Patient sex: M
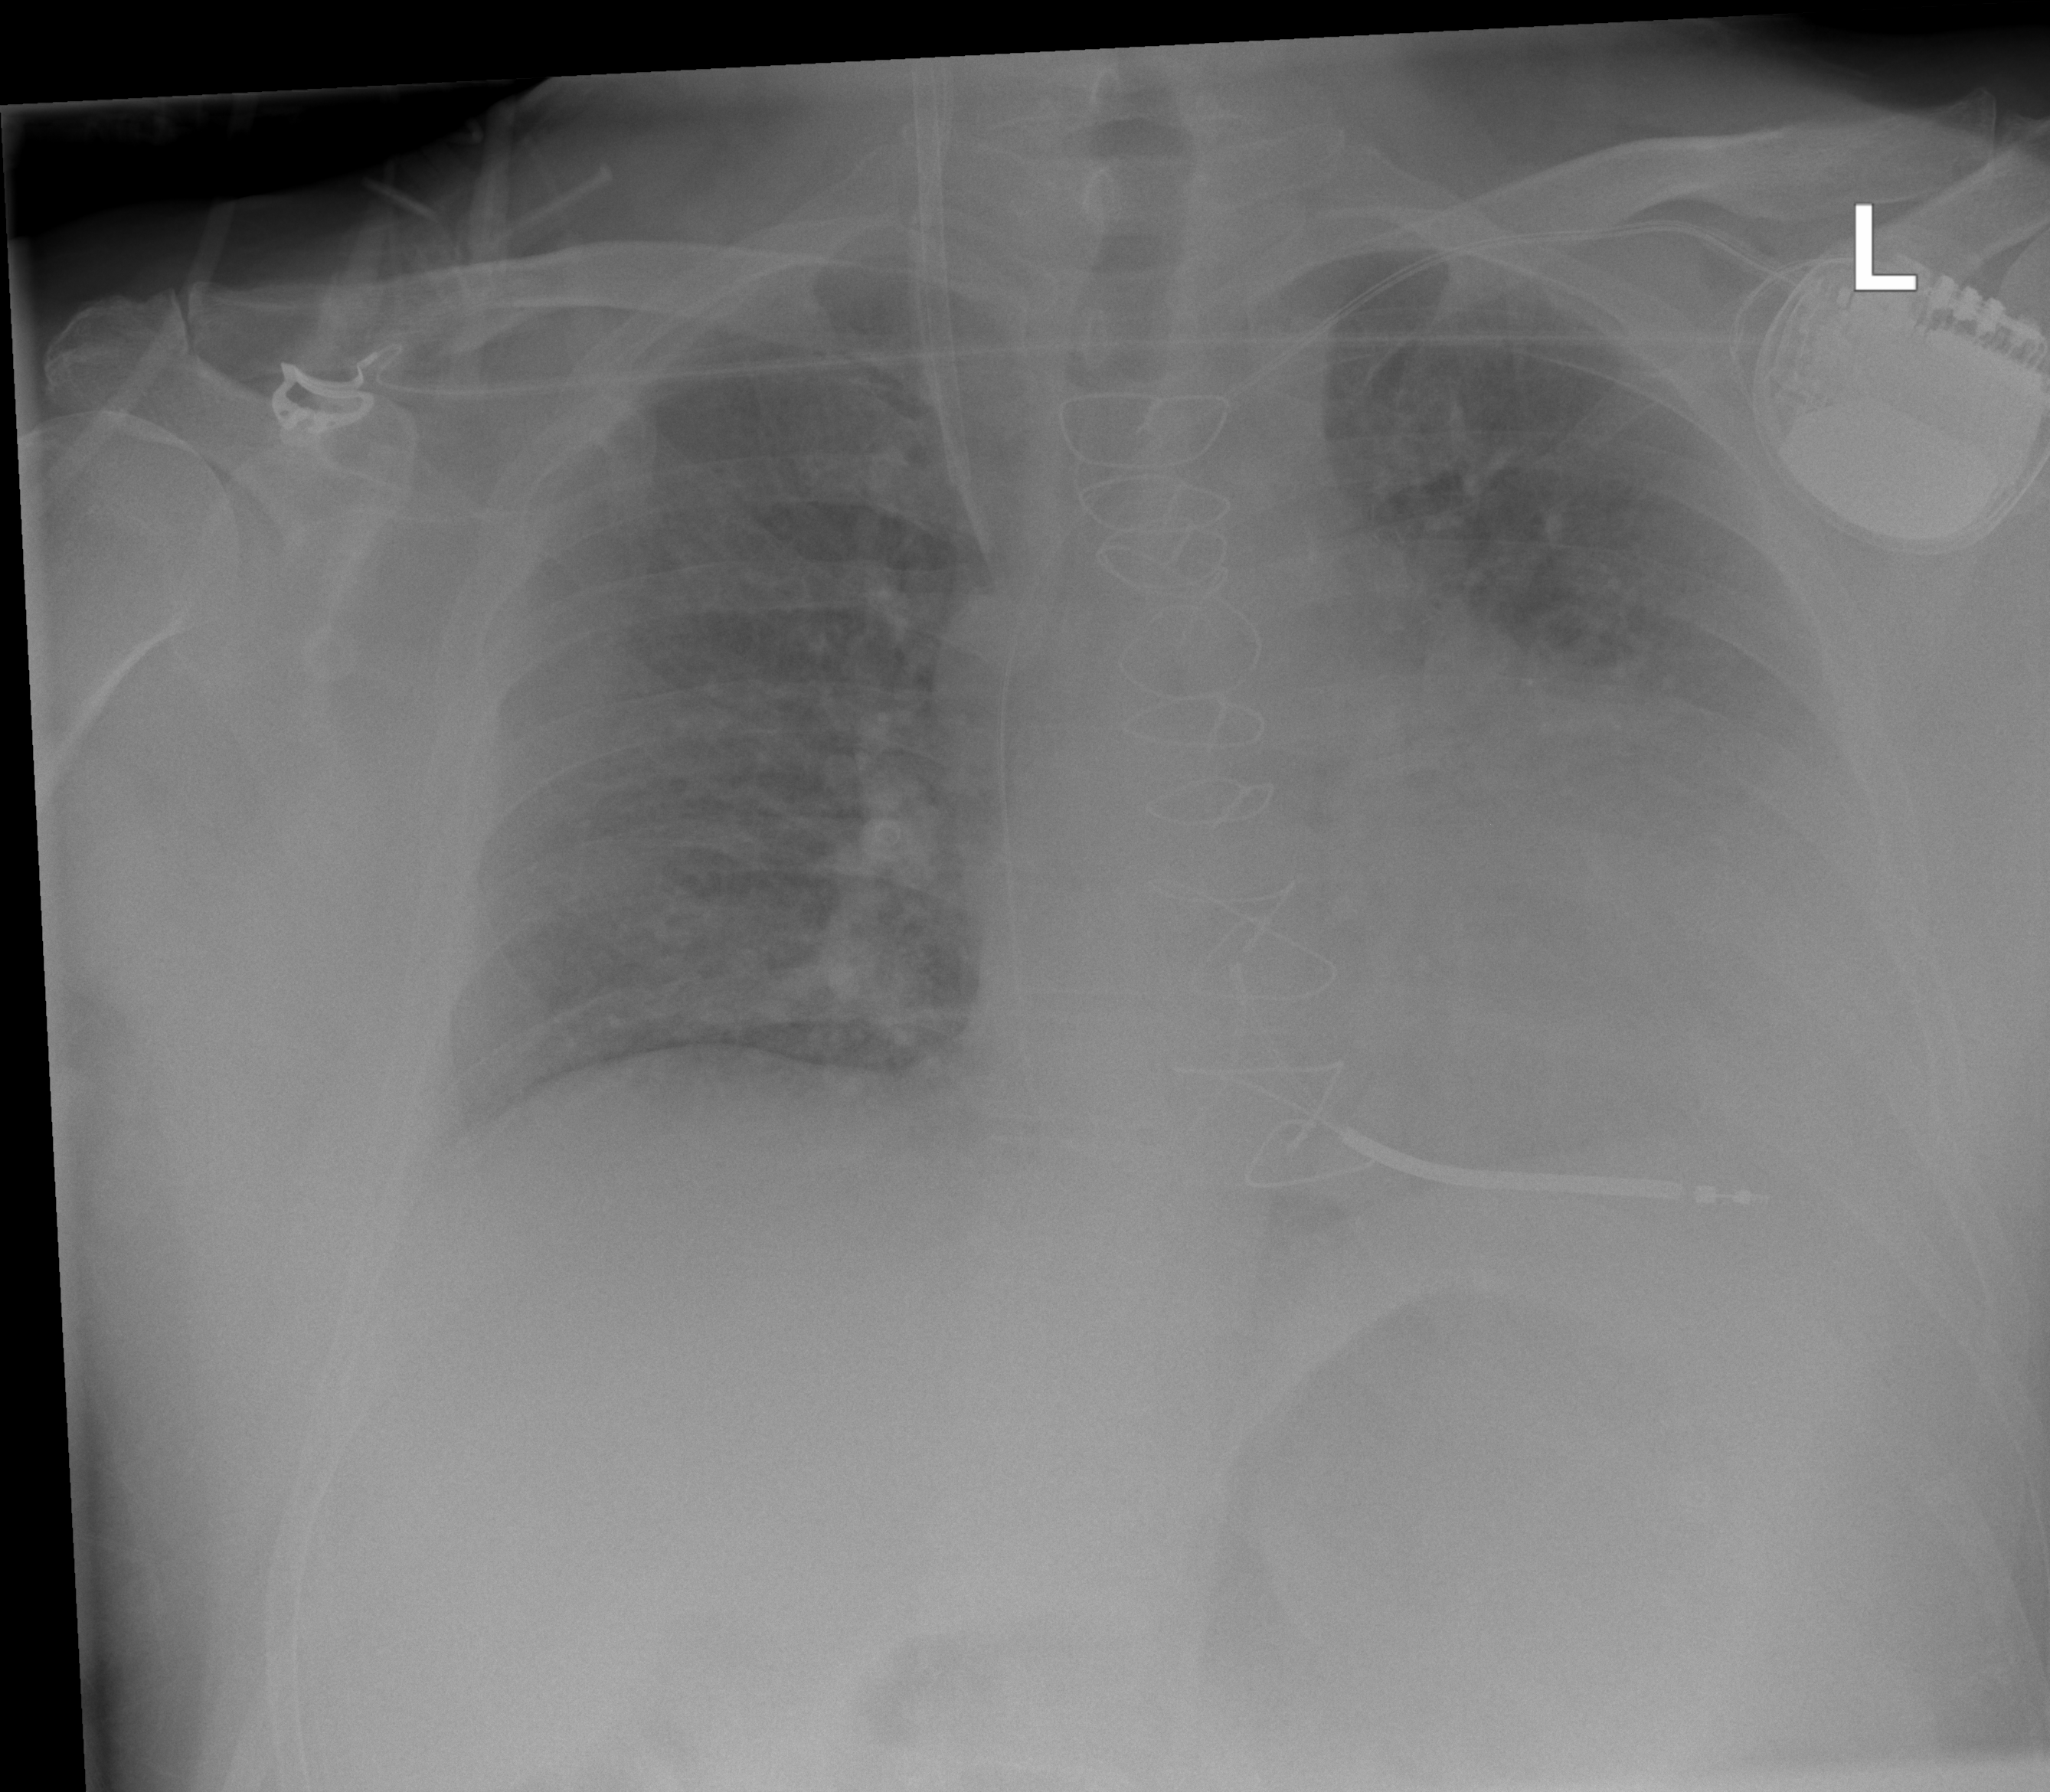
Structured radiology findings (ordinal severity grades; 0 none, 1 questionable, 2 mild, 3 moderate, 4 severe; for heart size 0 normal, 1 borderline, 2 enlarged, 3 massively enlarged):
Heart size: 2
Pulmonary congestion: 1
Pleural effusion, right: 0
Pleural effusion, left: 2
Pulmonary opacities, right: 0
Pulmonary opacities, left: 0
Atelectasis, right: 0
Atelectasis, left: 2